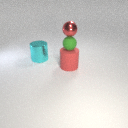
small green rubber sphere above large red rubber cylinder